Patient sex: M
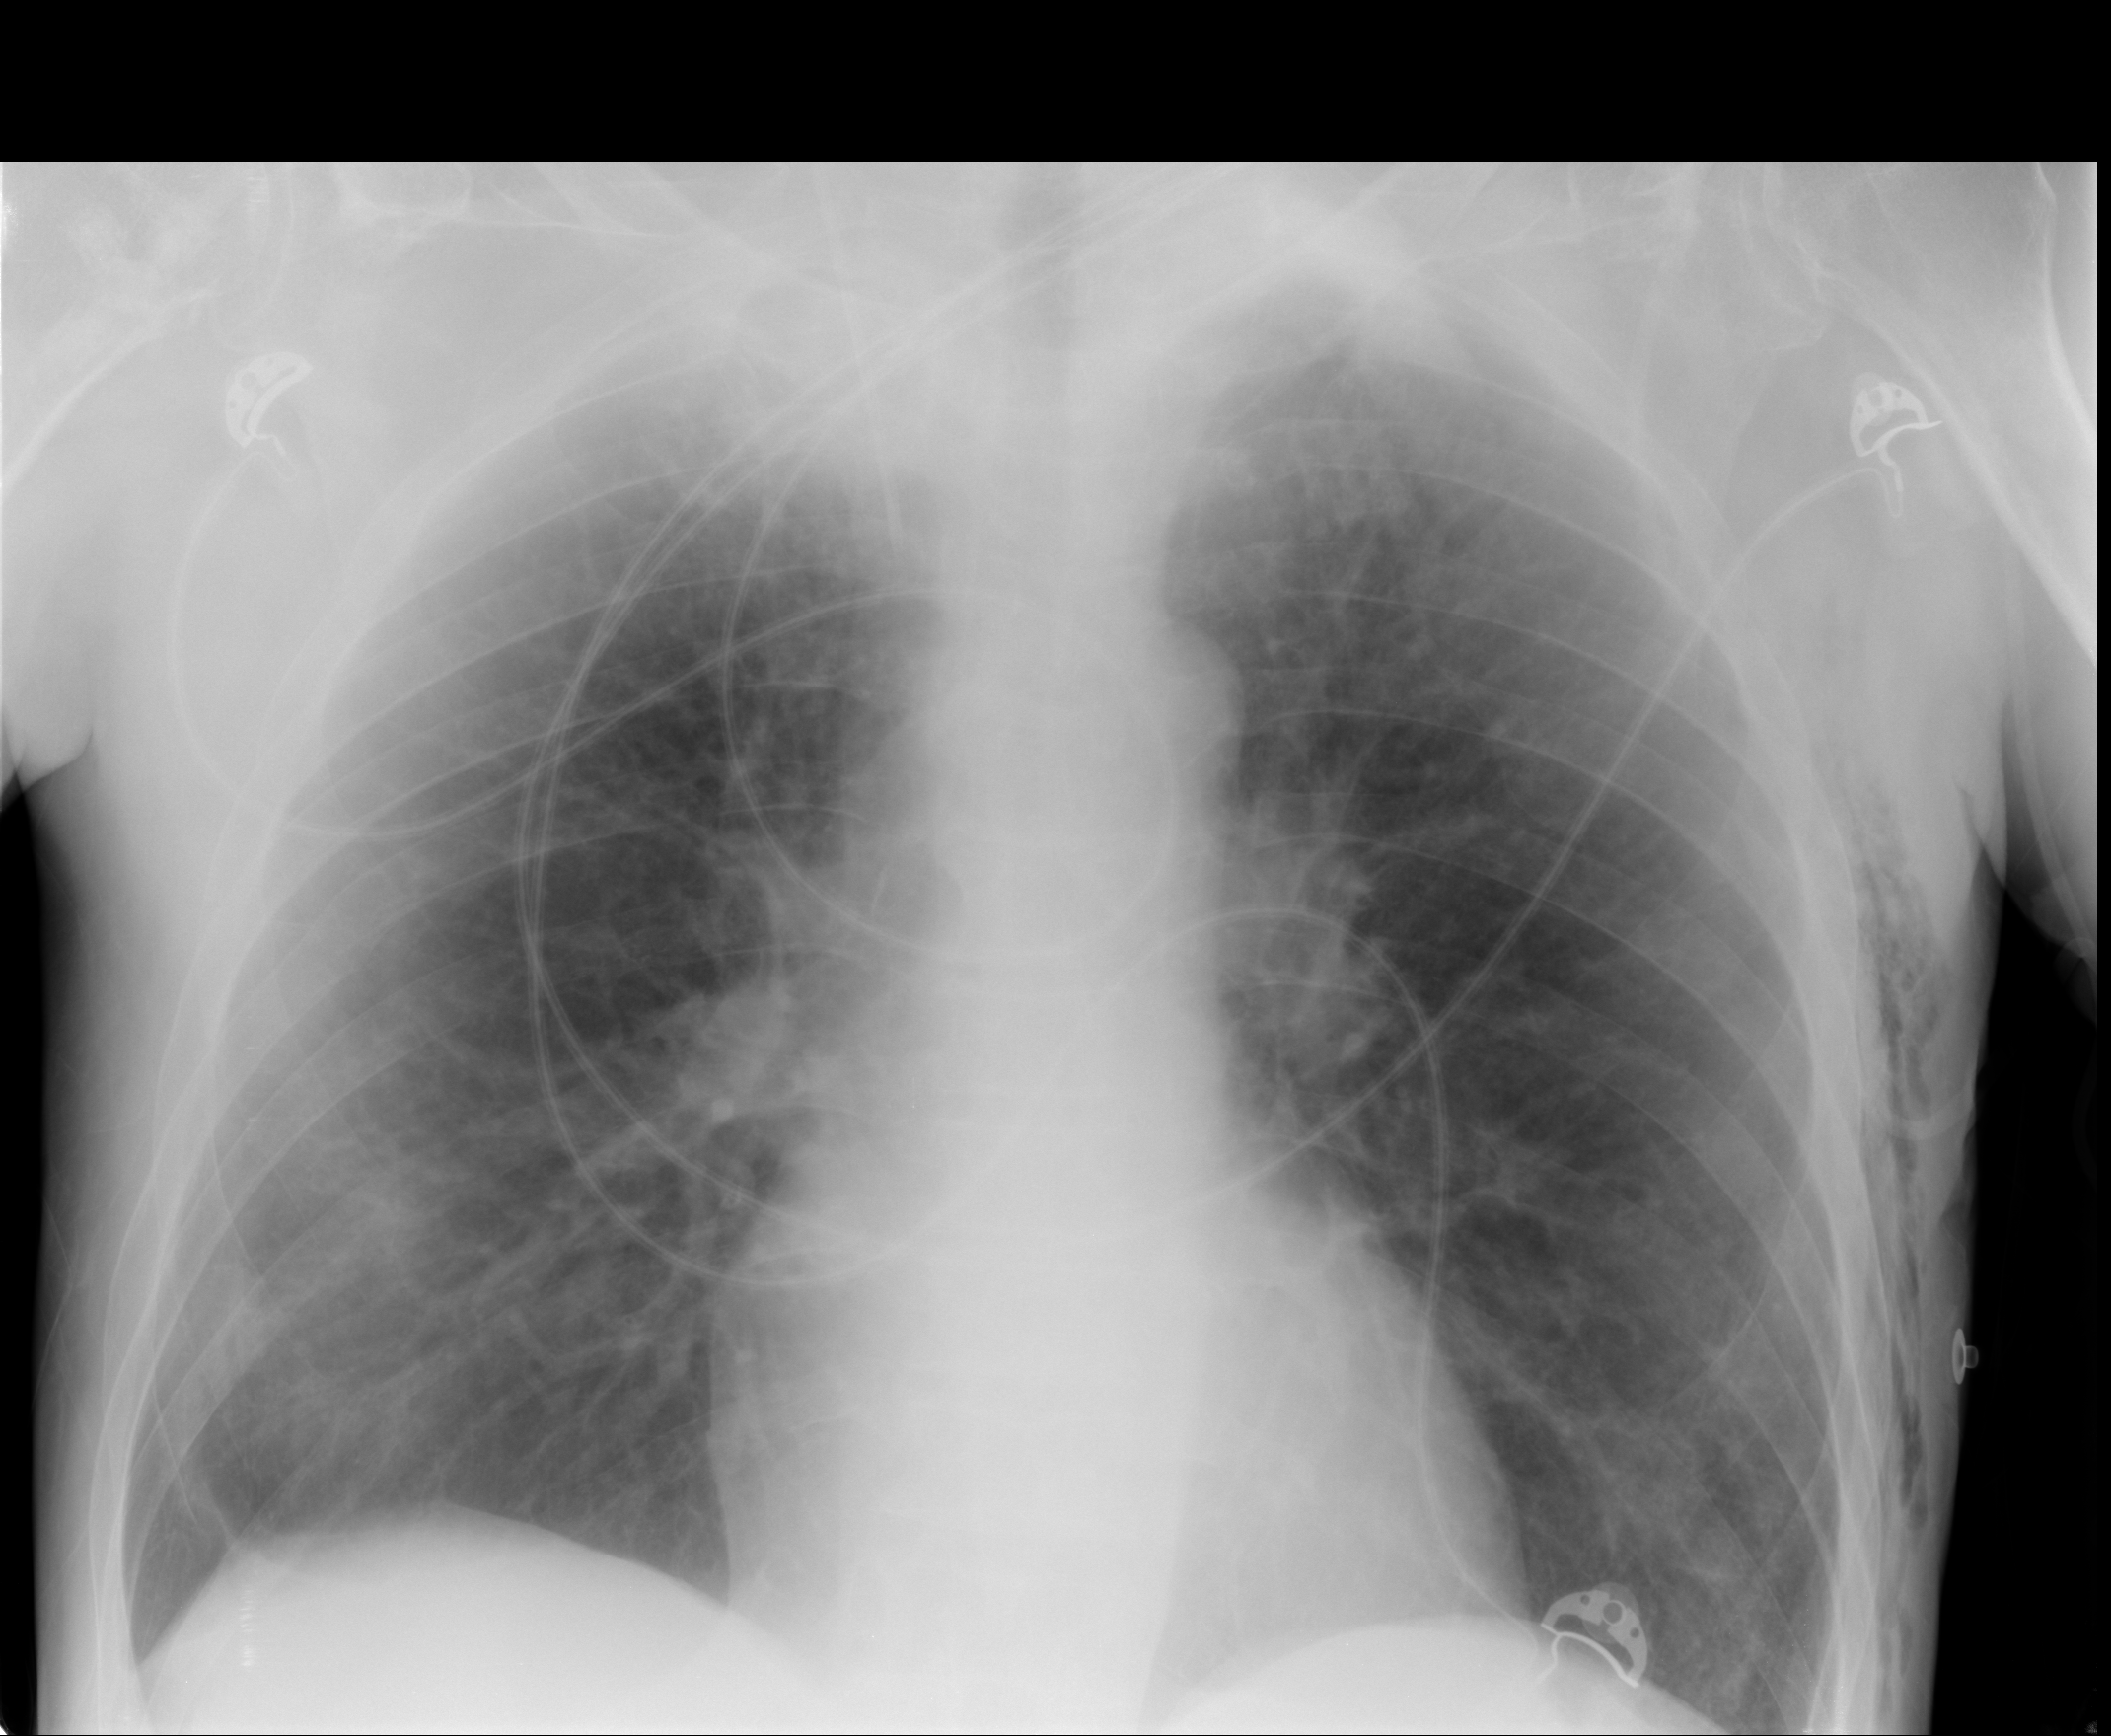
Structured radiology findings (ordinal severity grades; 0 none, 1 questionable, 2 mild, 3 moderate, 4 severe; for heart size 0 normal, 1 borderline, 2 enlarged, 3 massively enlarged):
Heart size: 0
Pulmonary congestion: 0
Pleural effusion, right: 0
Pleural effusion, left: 0
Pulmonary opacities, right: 0
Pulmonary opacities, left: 0
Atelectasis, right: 1
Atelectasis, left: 0